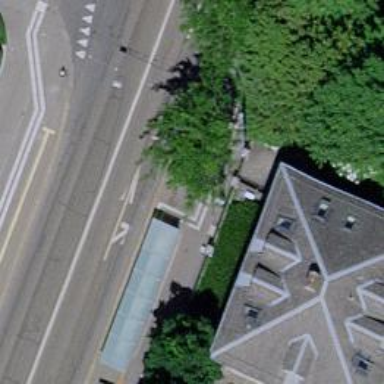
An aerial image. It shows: Tram stop with public transport connection.